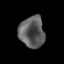
Tissue: prostate
Cell type: Myeloid cells
Senescence score: 0.3301
Nuclear area (px): 775
Mean DAPI intensity: 93.295